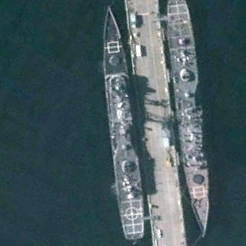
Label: cruiser